Question: I'm trying to create a mute music button:

And I'm doing it by drawing 2 vector lines over a music note vector. I've tried selecting them every which way but whenever I try to take the path - difference nothing happens. Ideally I'd like to subtract the big like (white in the above image) and add the small line.
How would I do this?
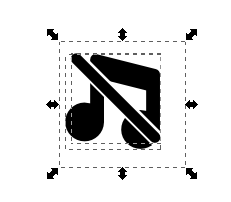
Answer: Got it. You have to be in the edit paths mode:

You may also need to convert the object into a path. Path - Object to Path